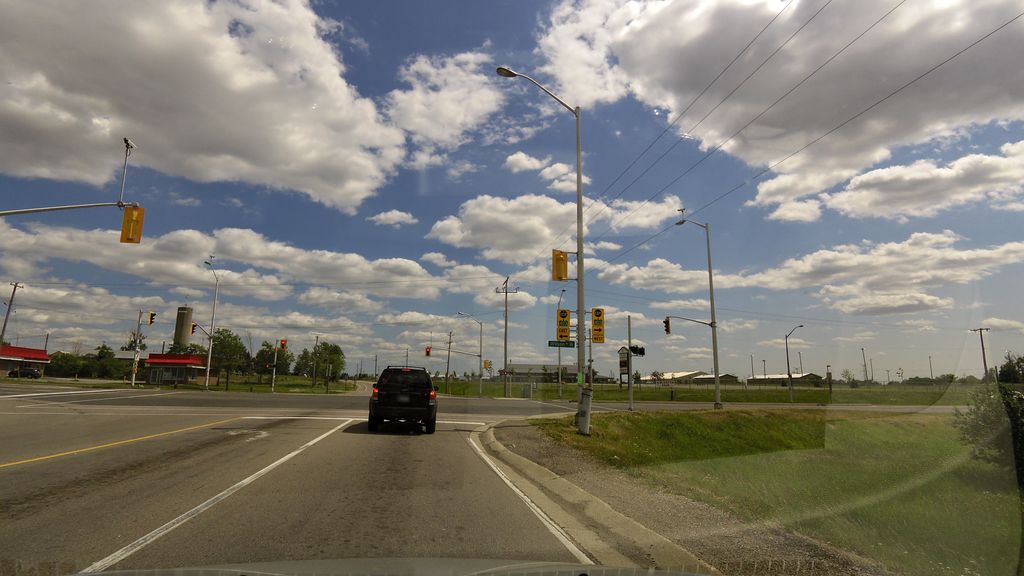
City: hamilton